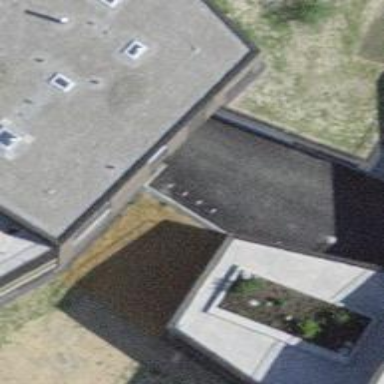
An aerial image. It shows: Path tunnel passing through building.